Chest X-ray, AP view. Patient: 45 years old, sex M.
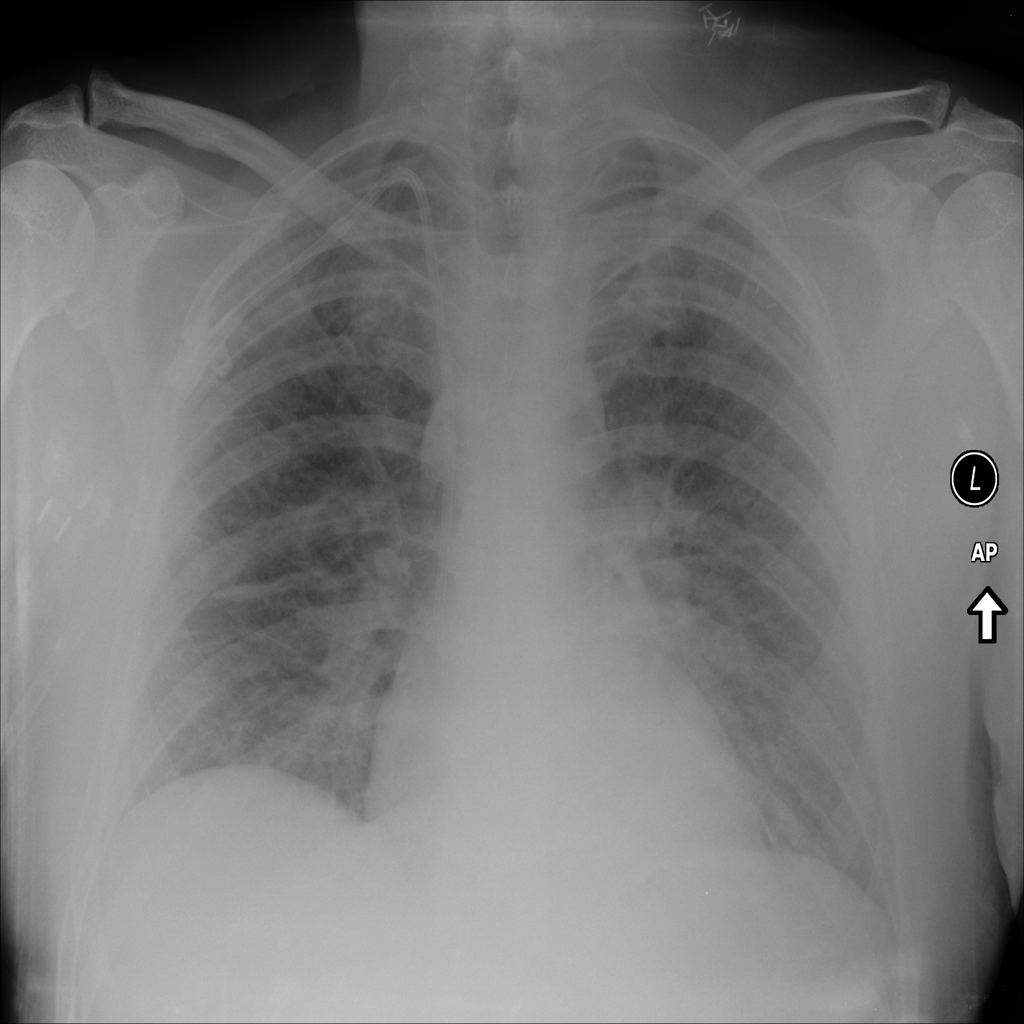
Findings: Edema